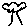
Label: tree